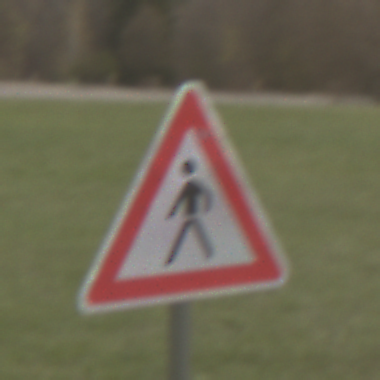
Verkehrszeichen: FussgaengerRechts
Umgebung: Outdoor, Suburban
Tageszeit: MorningAfternoon
Wetter: Overcast
Licht: Natural
Jahreszeit: NotSpecified
Kontrast: LowContrast